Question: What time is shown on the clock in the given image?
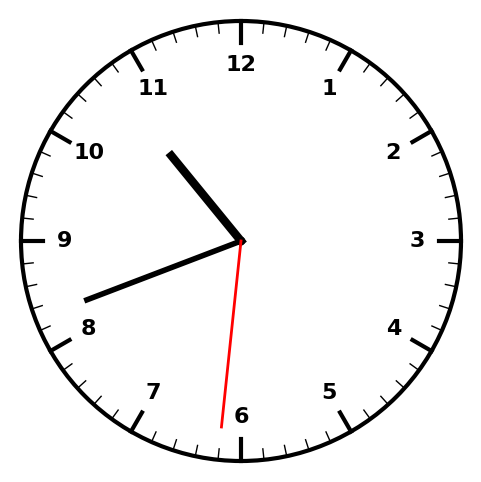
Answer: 10:41:31